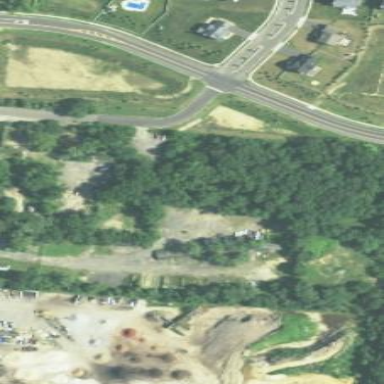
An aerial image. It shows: Caravan shop.